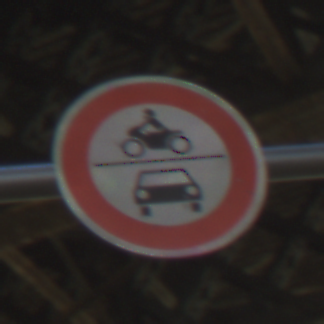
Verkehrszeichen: VerbotKraftfahrzeuge
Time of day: Midday
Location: Outdoor (Urban)
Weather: Clear
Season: NotSpecified
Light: Natural